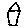
Label: house